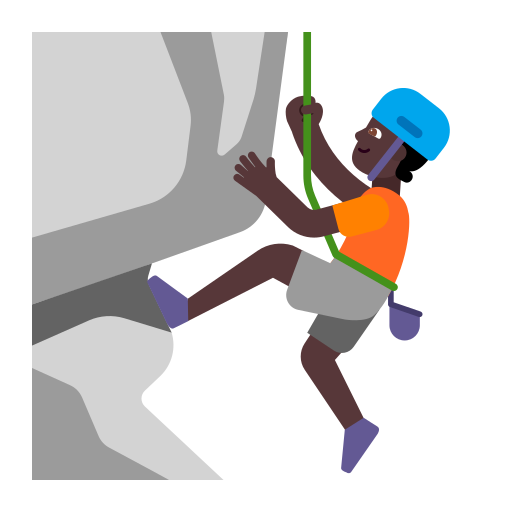
person climbing flat dark